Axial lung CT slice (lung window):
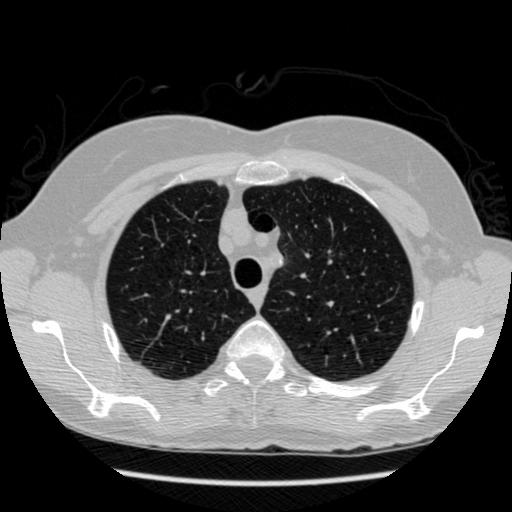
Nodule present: no